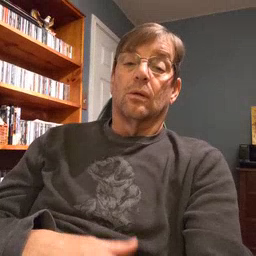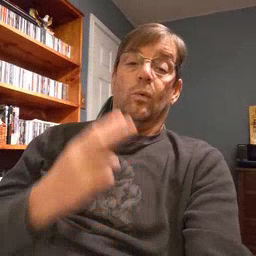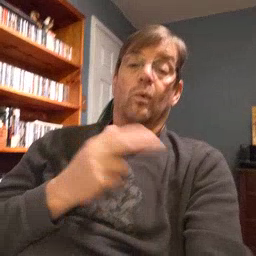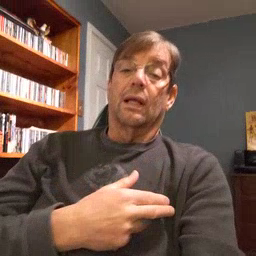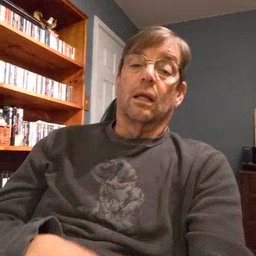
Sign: weus